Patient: sex M, age 80
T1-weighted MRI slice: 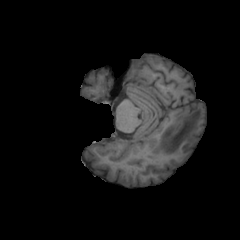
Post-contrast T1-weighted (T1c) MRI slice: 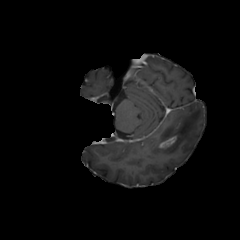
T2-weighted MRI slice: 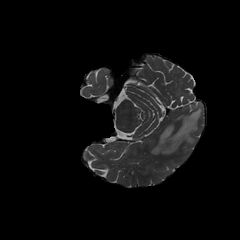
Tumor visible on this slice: yes
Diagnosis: Glioblastoma, IDH-wildtype
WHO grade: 4